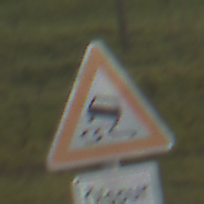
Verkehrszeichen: SchleuderOderRutschgefahr
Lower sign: HinweiseAufGefahrenDurchVerbaleAngabe1
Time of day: SunriseSunset
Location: Outdoor (Nature)
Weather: PartlyCloudy
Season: NotSpecified
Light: Natural